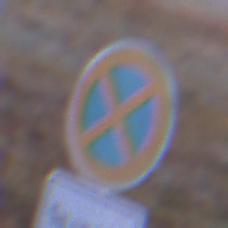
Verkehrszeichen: AbsolutesHalteverbot
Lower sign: ZeitangabenMitBeschraenkungAufWochentage8
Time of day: SunriseSunset
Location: Outdoor (Nature)
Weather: Clear
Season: NotSpecified
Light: Natural